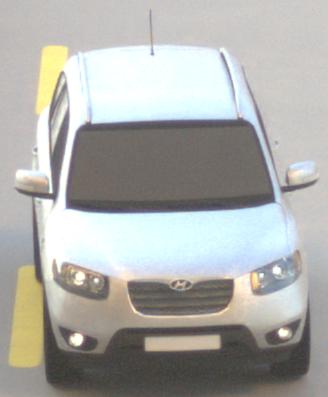
Make: Hyundai
Model: Santa Fe 2.4
Detailed model: Santa Fe (CM)
Model produced from: 2010/01
Model produced until: 2012/09
Doors: 5
Color: white
Road condition: dry road
Daytime: sunrise or sunset
Contrast: medium contrast